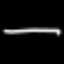
Label: line